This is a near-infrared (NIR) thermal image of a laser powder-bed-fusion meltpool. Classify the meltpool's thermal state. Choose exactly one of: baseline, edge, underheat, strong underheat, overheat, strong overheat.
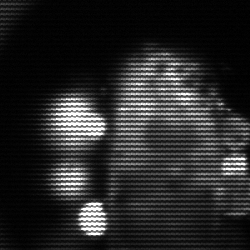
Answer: strong underheat